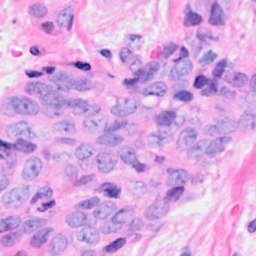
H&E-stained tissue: Breast